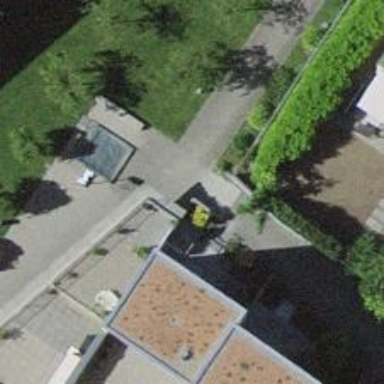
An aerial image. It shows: Paved footway.